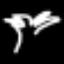
Label: palm tree